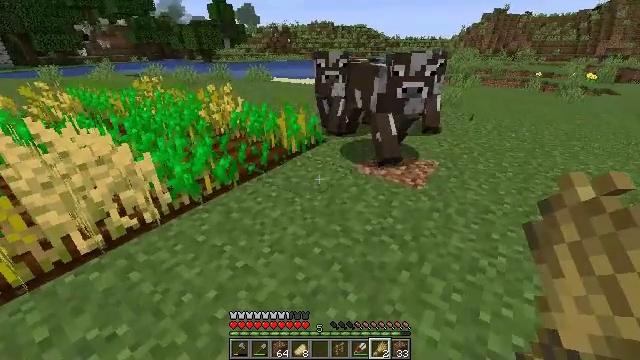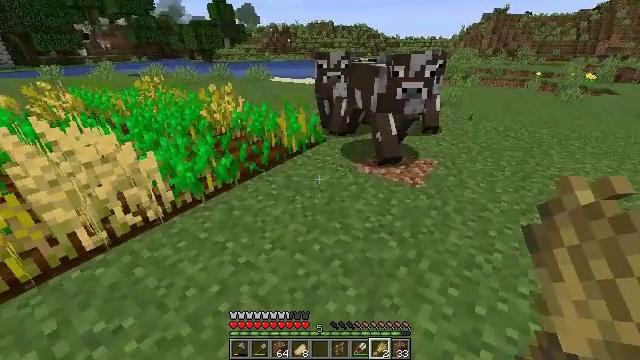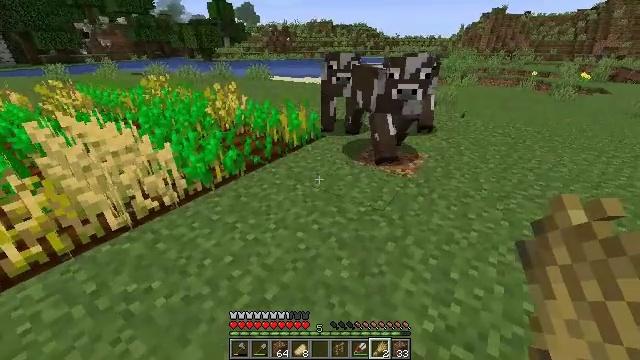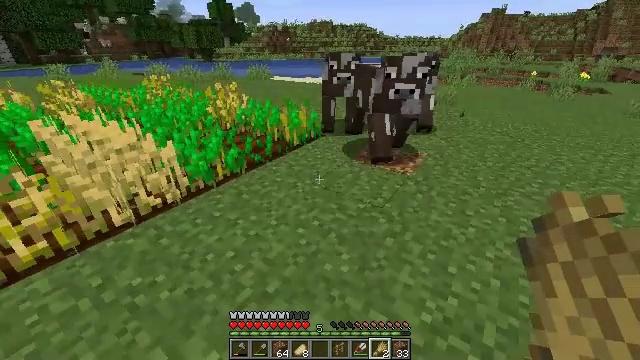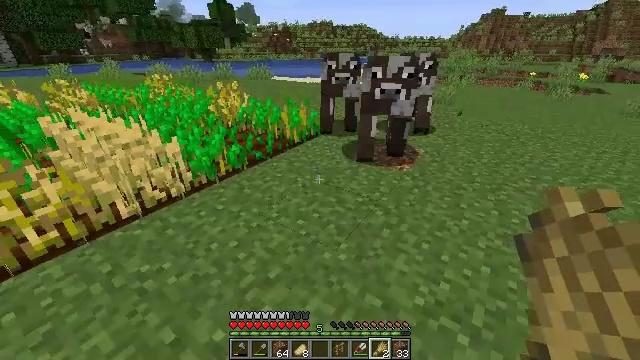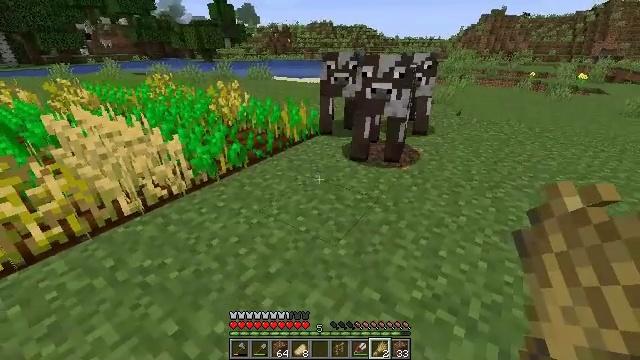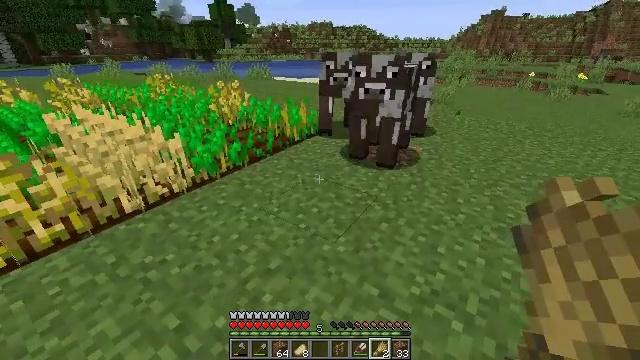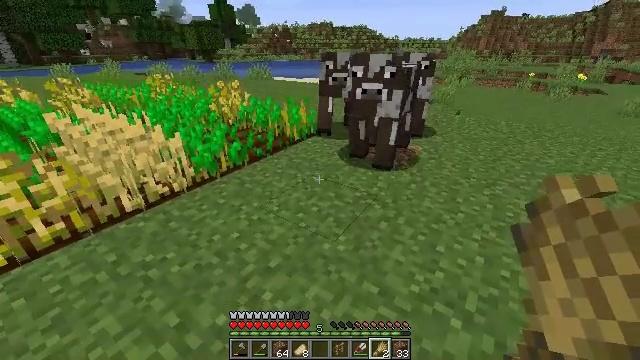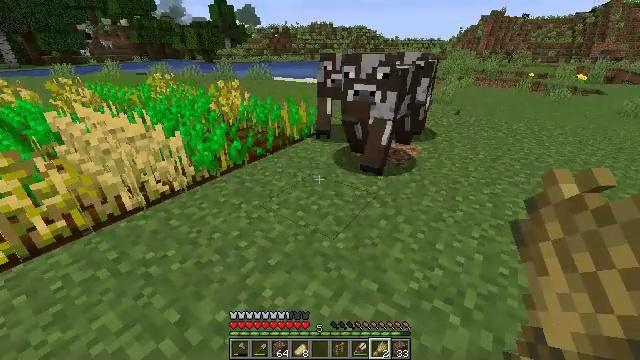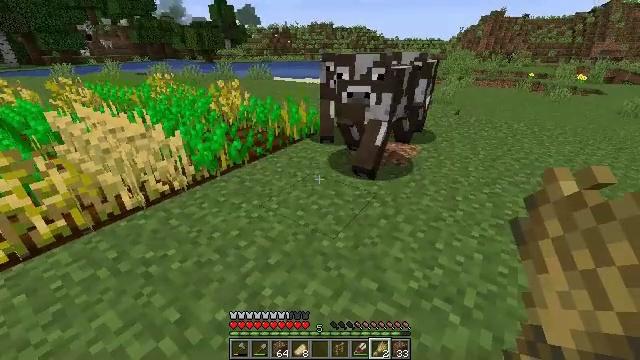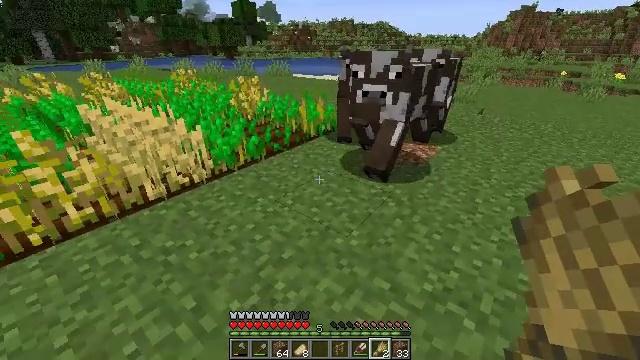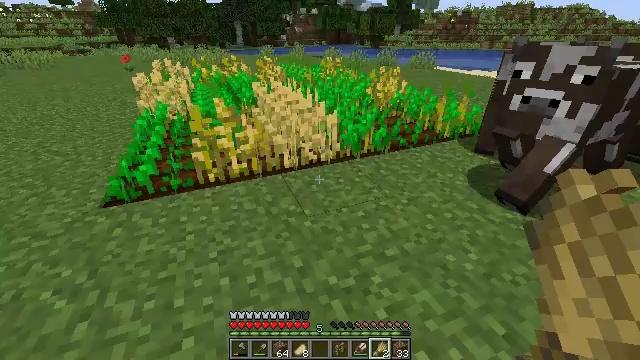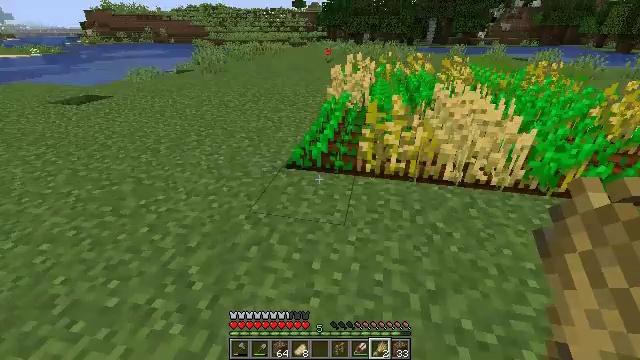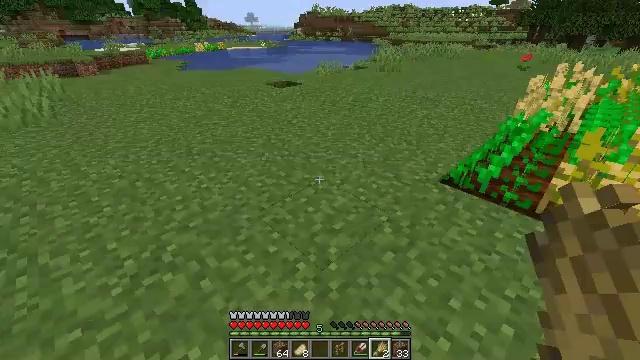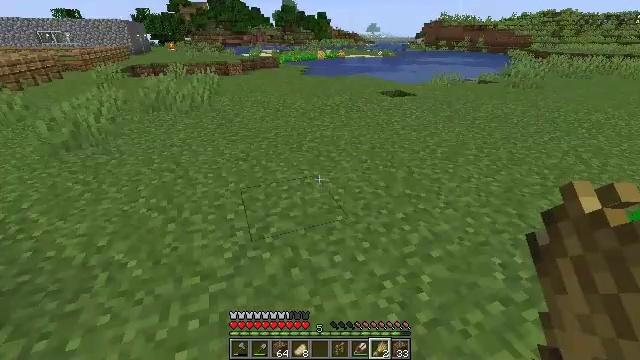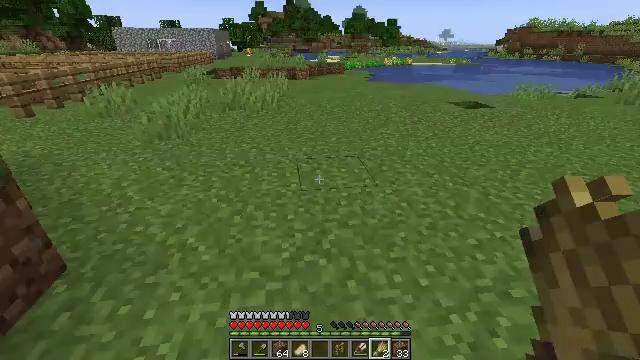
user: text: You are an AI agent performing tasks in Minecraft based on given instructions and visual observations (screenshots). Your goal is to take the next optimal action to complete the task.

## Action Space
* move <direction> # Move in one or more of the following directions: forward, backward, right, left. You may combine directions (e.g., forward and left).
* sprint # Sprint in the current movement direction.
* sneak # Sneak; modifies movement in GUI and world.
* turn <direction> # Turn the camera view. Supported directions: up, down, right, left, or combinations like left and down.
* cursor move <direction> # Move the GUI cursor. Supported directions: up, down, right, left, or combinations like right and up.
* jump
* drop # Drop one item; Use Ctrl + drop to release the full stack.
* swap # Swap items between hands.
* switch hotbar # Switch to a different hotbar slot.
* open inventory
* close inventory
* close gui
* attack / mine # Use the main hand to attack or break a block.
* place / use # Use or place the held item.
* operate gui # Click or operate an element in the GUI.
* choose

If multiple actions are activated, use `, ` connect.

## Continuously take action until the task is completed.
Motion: motion action
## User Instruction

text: Attack the oak fence to collect it.
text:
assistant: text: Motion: move back
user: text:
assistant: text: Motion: move back
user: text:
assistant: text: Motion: no_op
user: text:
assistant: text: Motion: no_op
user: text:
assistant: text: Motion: no_op
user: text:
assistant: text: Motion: no_op
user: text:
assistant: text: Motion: no_op
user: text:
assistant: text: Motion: no_op
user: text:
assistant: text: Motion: no_op
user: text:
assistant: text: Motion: turn left
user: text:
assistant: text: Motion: move left, turn left and down
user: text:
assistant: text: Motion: move left, turn left
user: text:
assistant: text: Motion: move left, turn left
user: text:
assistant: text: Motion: move left, turn left and up
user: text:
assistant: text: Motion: move forward and move left, turn left and up
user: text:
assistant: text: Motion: move forward and move left, turn left
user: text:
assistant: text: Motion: move forward, turn left and up
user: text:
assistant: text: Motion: move forward, turn left and up
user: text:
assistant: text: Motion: move forward
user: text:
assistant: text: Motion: move forward
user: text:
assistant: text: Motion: move forward
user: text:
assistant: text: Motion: move forward
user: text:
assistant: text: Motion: move forward
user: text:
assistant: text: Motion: move forward and move right, turn right
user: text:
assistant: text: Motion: move forward and move right, turn right
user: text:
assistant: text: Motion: move forward and move right
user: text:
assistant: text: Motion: move forward and move right
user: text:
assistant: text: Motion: move forward, turn left
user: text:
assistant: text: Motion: move forward
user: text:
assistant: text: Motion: move forward